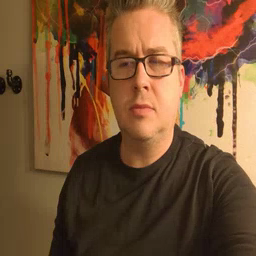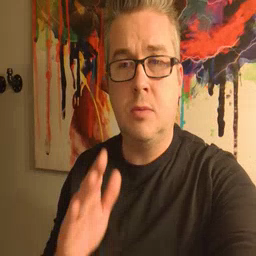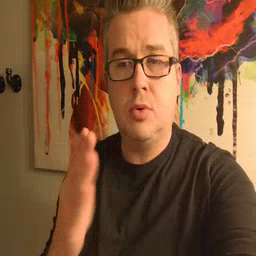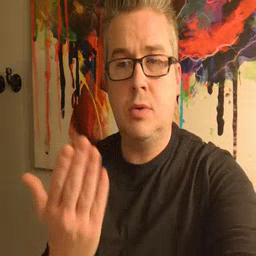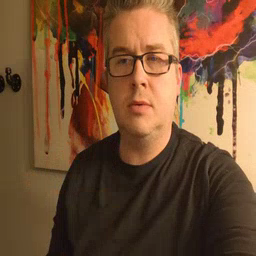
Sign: book